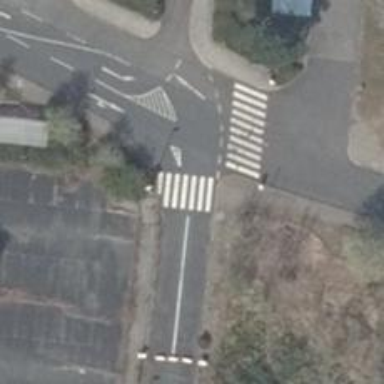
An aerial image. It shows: Uncontrolled road crossing with markings.